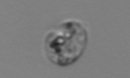
Label: Amoeba